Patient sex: F
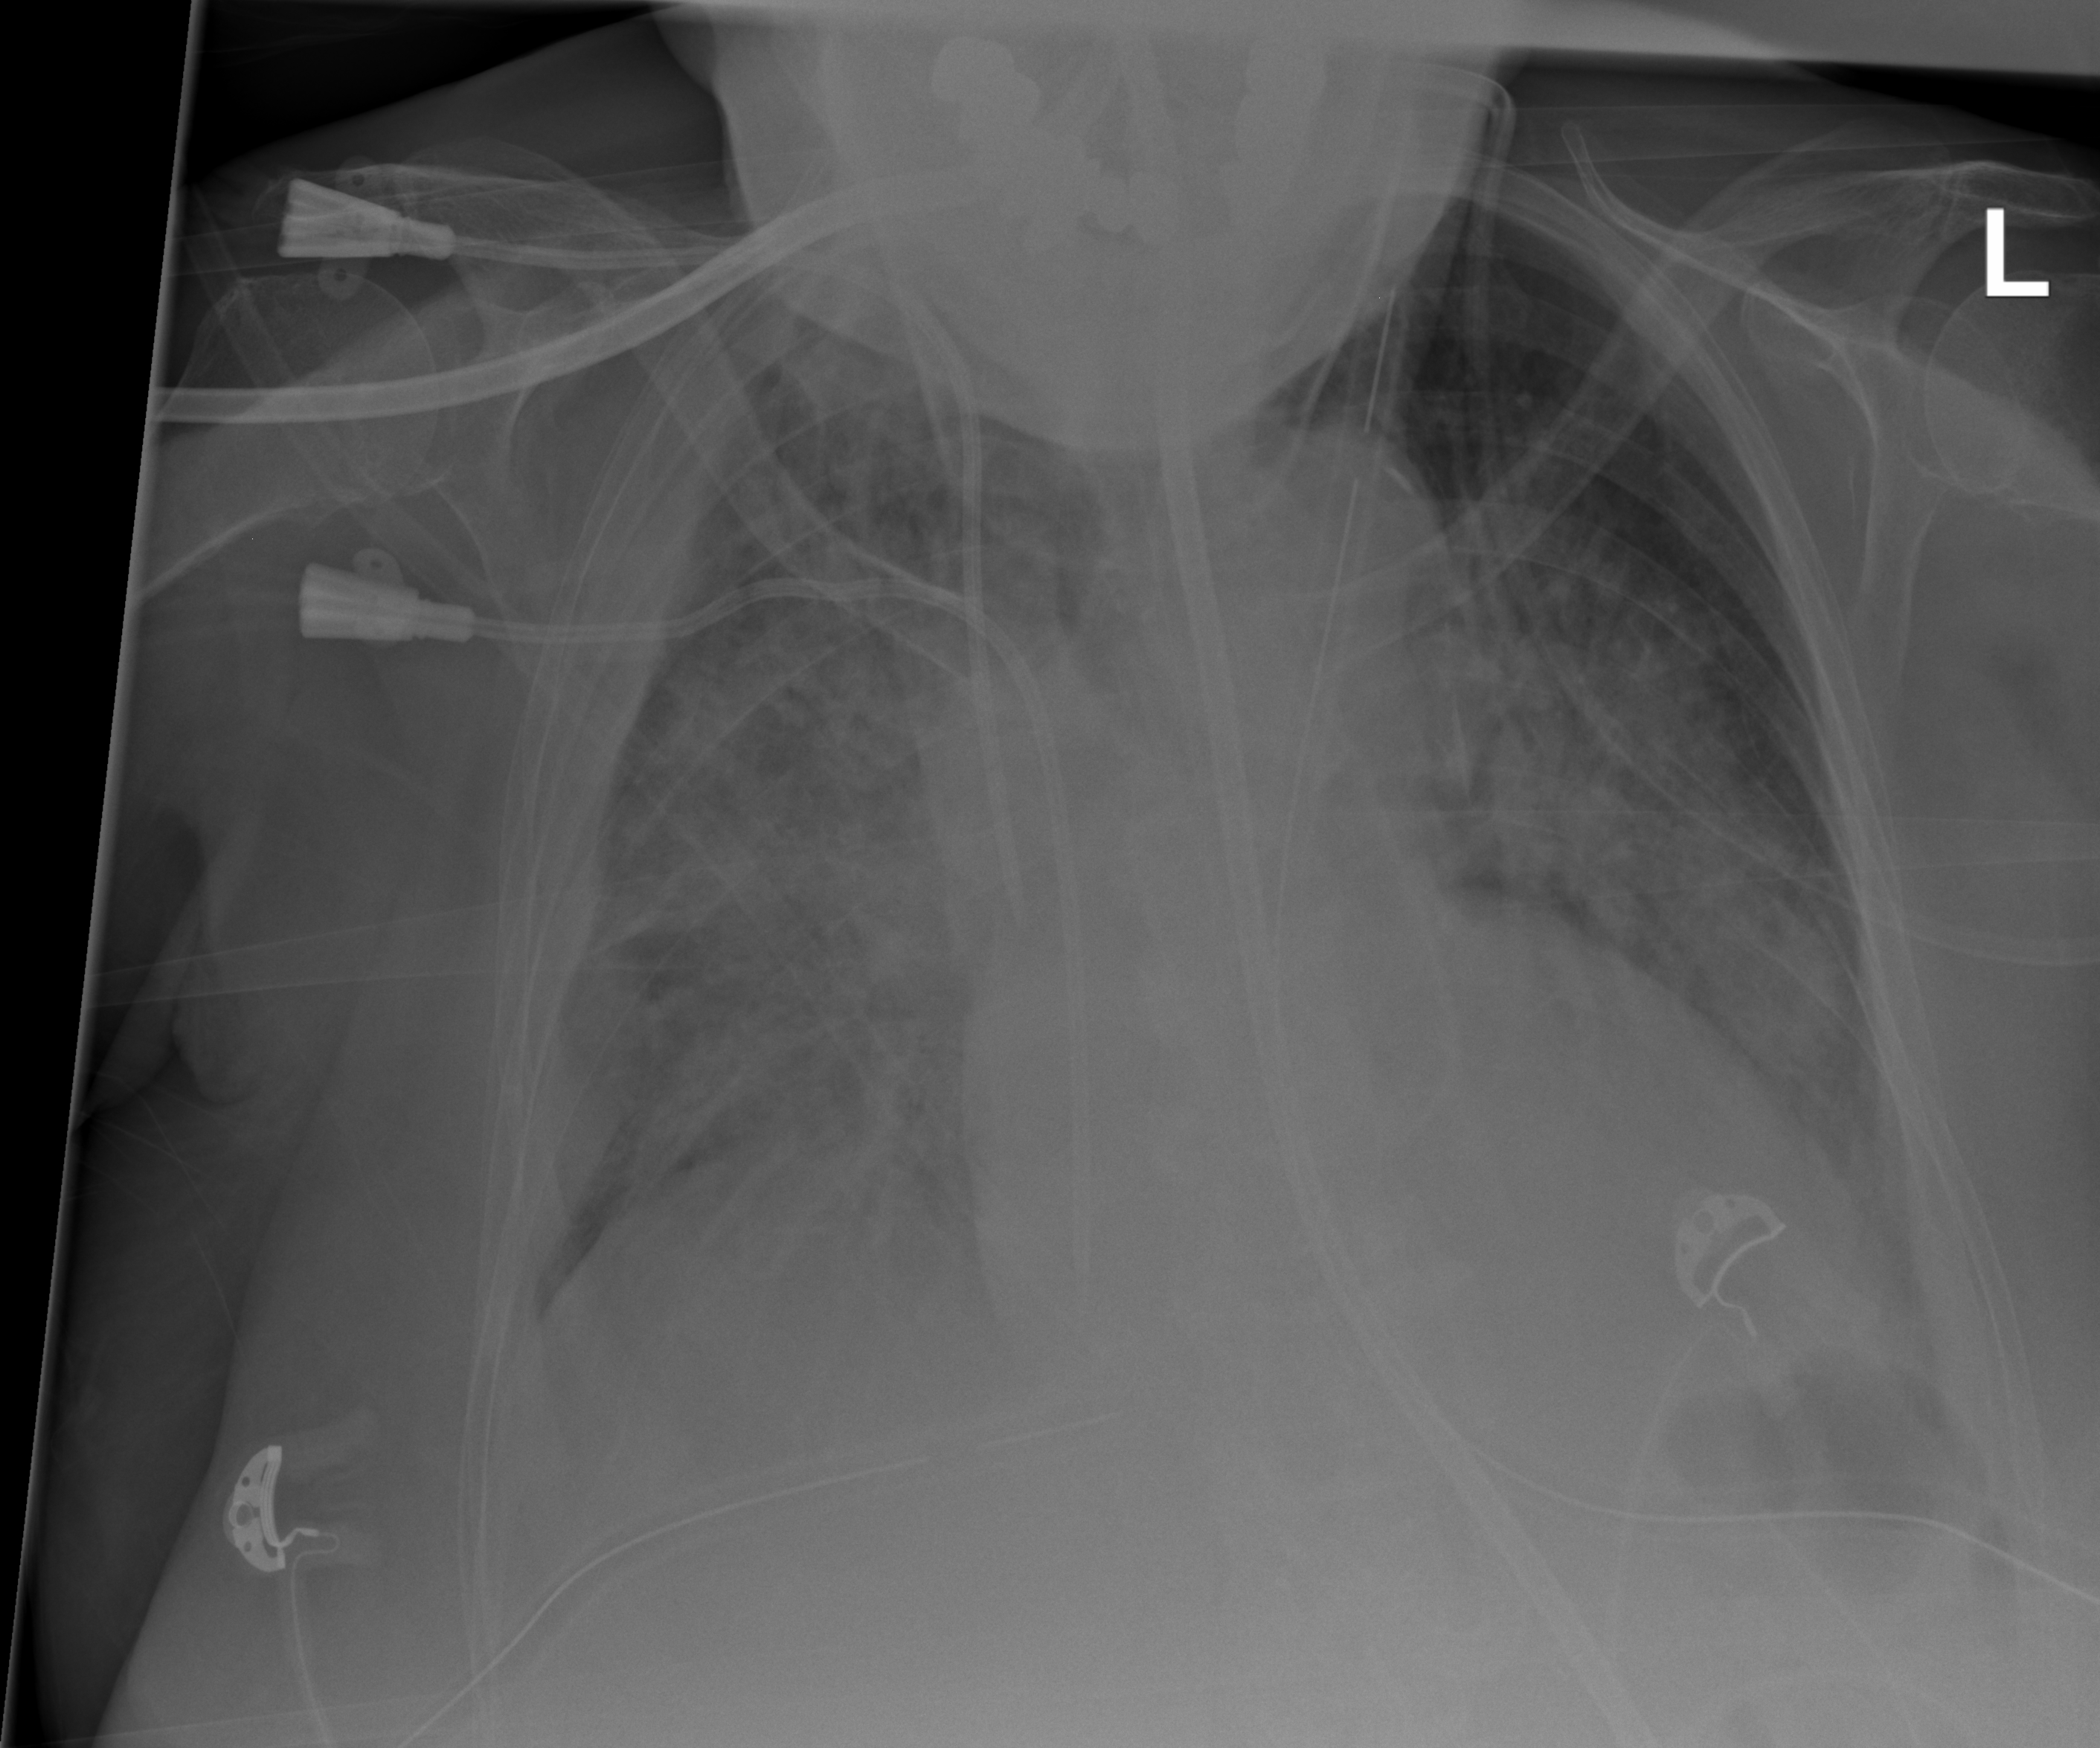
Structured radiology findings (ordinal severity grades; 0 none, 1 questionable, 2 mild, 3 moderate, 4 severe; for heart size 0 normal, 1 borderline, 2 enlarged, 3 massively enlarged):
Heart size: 2
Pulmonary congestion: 3
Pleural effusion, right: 2
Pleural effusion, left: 2
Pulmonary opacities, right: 3
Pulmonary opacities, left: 3
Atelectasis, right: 3
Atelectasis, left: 3